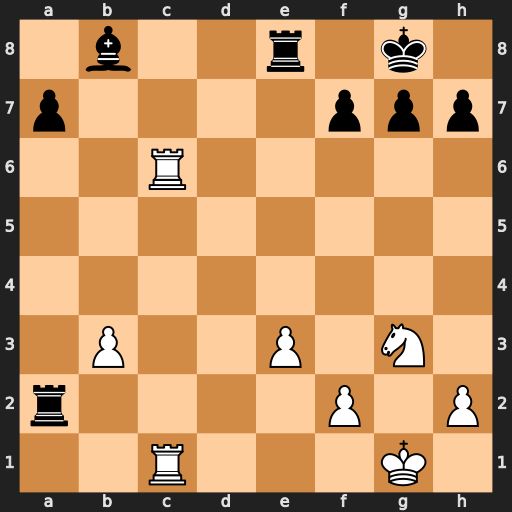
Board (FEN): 1b2r1k1/p4ppp/2R5/8/8/1P2P1N1/r4P1P/2R3K1
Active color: w
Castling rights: -
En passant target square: -
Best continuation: Rc8 Kf8 Rxe8+ Kxe8 Rc8+ Kd7 Rxb8